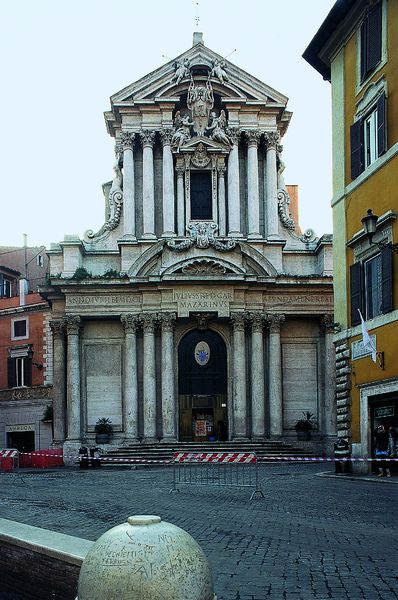
Titel: Rom, S. Vincenzo ed Anastasio
Künstler: Martino d. J. Longhi
Standort: Rom, S. Vincenzo ed Anastasio (EU - I - Latium)
Schlagwörter: weiß, gelb, stadt, strasse, säule, säulen, dach, gebäude, rot, barock, kirche, rokoko, fensterläden, engel, farbig, fassade, italien, pflaster, giebel, mauer, türe, platz, treppe, stufen, tor, foto, fotografie, eingang, kopfstein, kopfsteinpflaster, rom, portal, wappen, posaune, absperrung, sakralbau, haupteingang, borromini, eckstein, absperrgitter